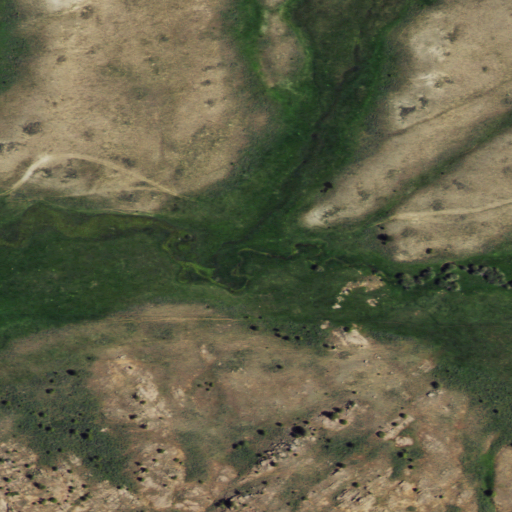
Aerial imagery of valley in Wyoming named Post Draw containing shrub, grassland, herbaceous wetlands, and woody wetlands